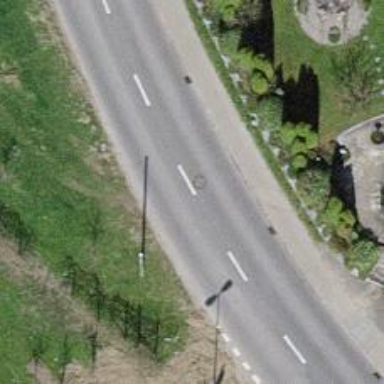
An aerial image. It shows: Tertiary road.